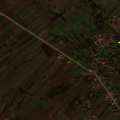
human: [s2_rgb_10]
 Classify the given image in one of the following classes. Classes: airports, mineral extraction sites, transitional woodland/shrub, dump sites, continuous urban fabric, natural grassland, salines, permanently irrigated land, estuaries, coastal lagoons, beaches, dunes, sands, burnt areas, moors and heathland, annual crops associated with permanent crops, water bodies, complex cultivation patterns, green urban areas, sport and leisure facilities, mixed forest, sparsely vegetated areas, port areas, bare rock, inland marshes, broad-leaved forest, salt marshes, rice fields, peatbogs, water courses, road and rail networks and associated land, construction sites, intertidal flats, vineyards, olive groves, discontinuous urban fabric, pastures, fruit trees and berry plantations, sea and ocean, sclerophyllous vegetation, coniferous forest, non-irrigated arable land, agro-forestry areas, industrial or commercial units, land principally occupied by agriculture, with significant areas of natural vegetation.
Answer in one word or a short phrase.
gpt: discontinuous urban fabric, non-irrigated arable land, complex cultivation patterns, land principally occupied by agriculture, with significant areas of natural vegetation